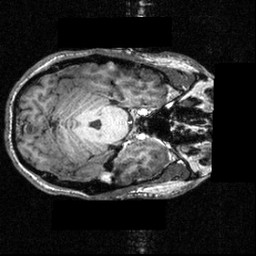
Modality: T1w
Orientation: axial
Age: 21
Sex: male
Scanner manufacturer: siemens
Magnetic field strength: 3.951 T
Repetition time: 1.5 s
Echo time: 0.00335 s